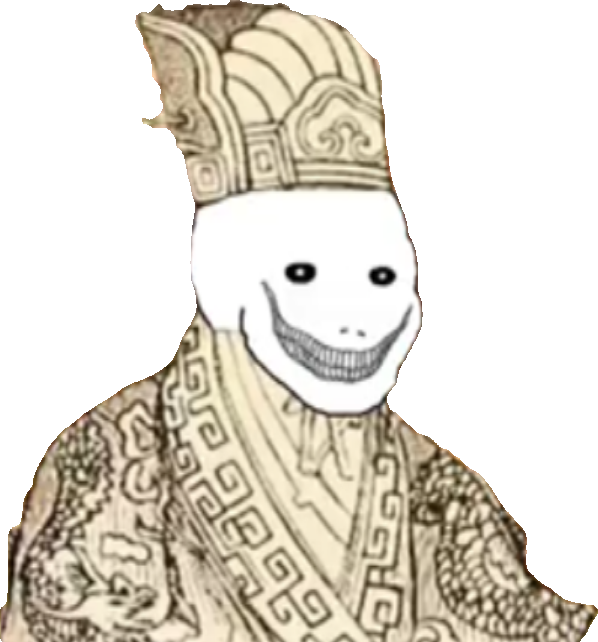
Label: 5_Oomer